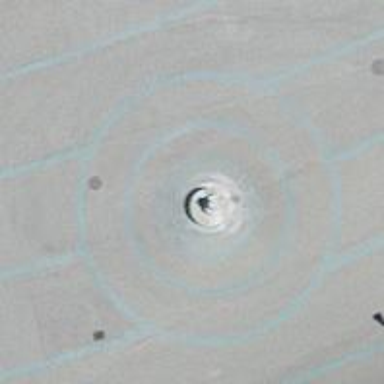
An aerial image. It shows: Beautiful fountain.